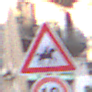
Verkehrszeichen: ReiterLinks
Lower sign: Geschwindigkeit10
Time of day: MorningAfternoon
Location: Outdoor (Urban)
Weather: PartlyCloudy
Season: NotSpecified
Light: Natural